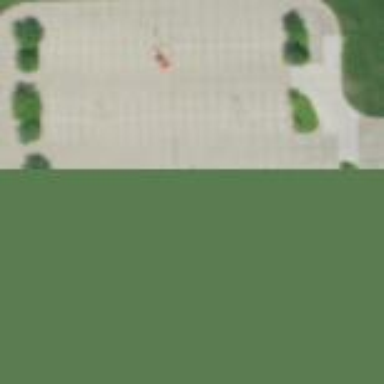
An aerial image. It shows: Parking area.